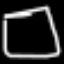
Label: square